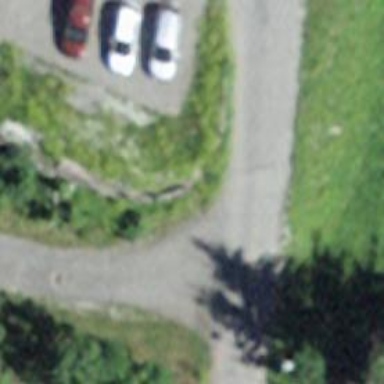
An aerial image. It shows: Residential road with asphalt surface.